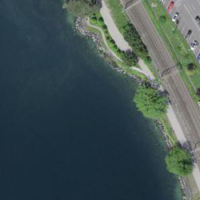
EUNIS habitat code: 14
Species observed at this site:
Carpinus betulus
Veronica filiformis
Clematis vitalba